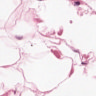
Metastatic tissue present: no